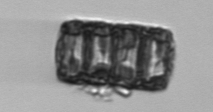
Label: Paralia_sulcata